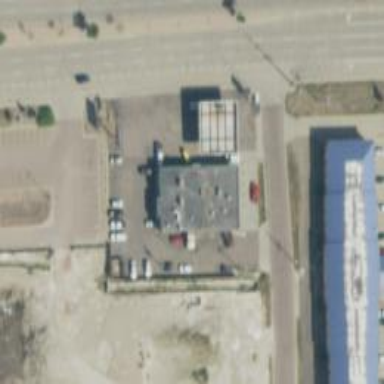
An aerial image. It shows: Convenience shop.